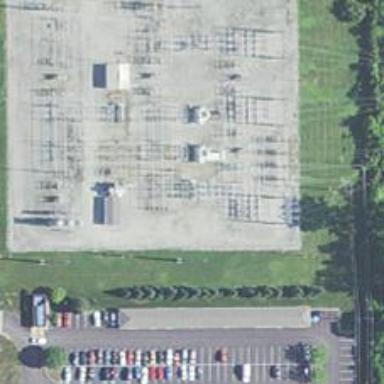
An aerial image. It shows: Switch for power supply.